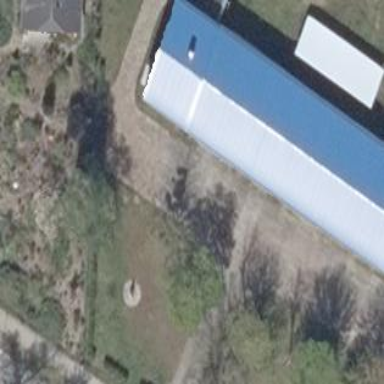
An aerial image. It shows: Part of building.